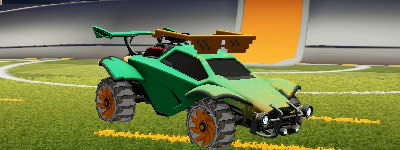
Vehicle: octane